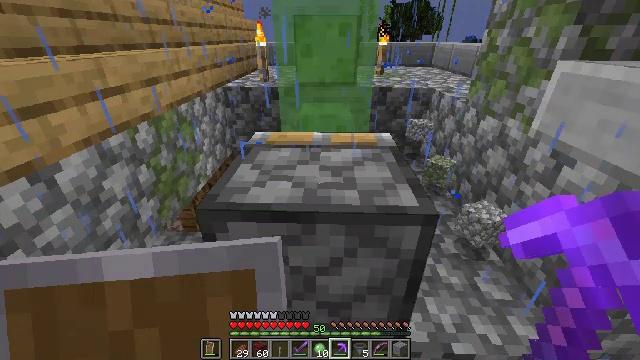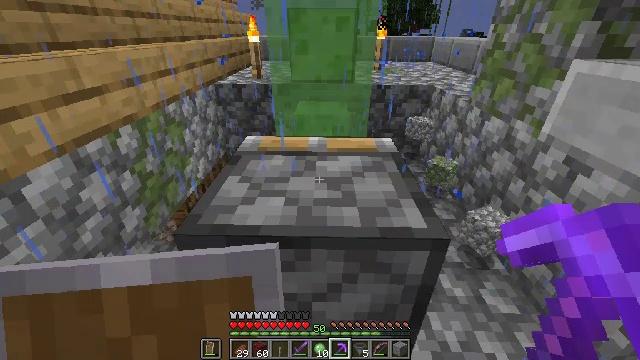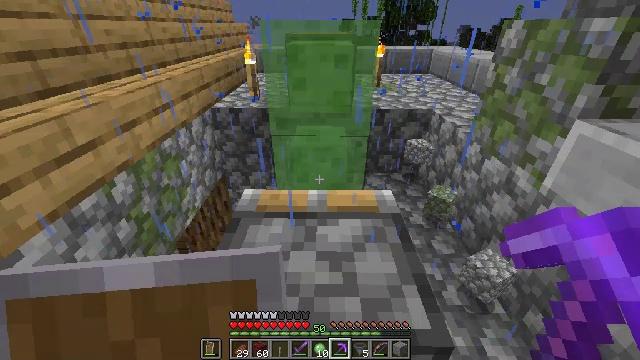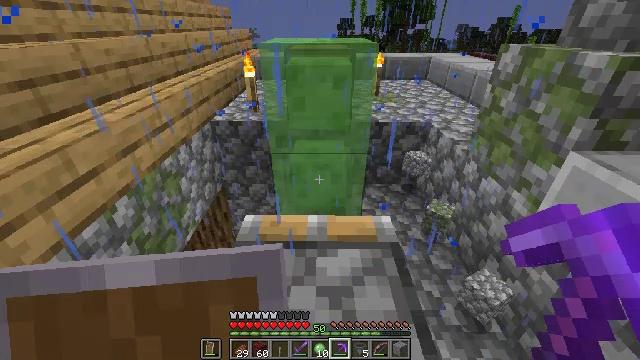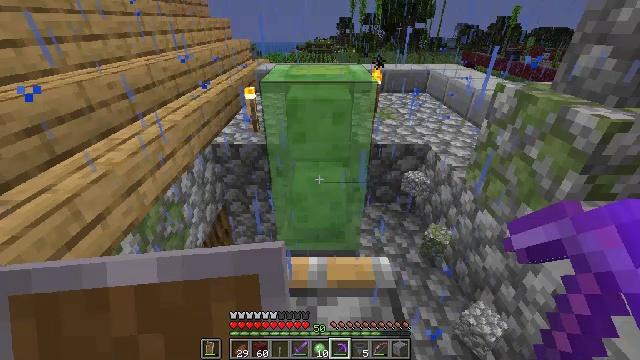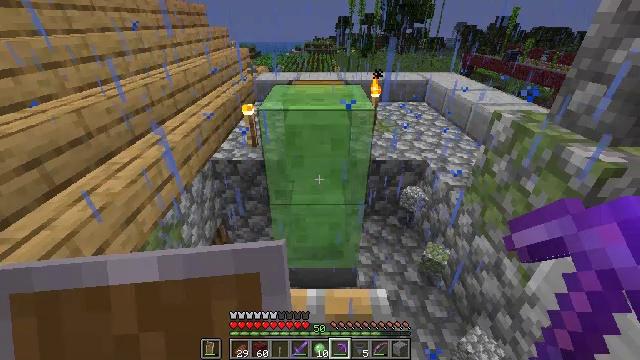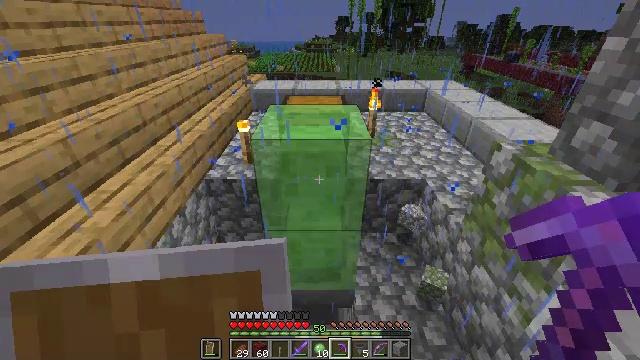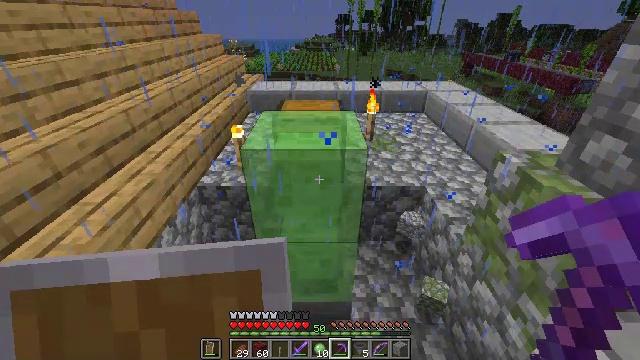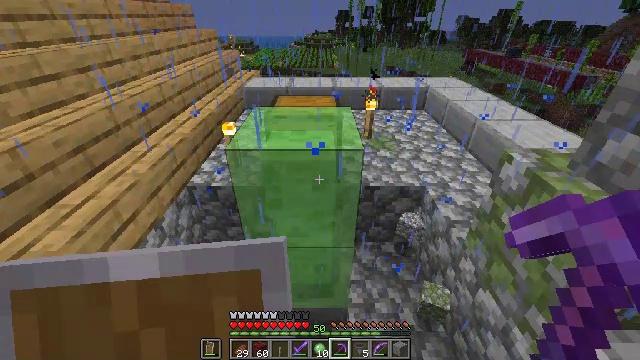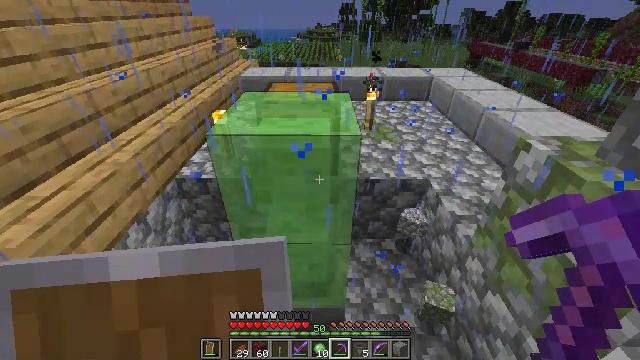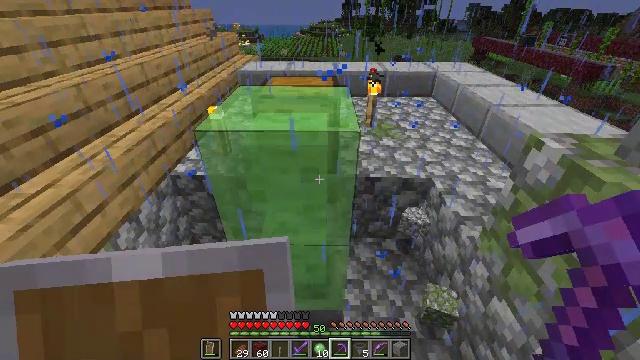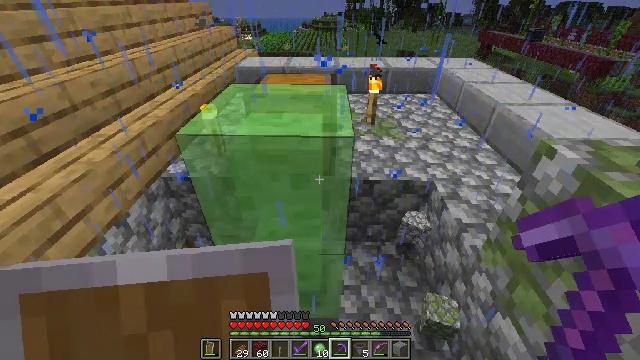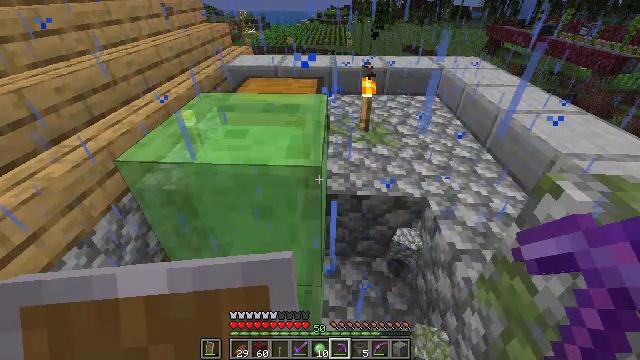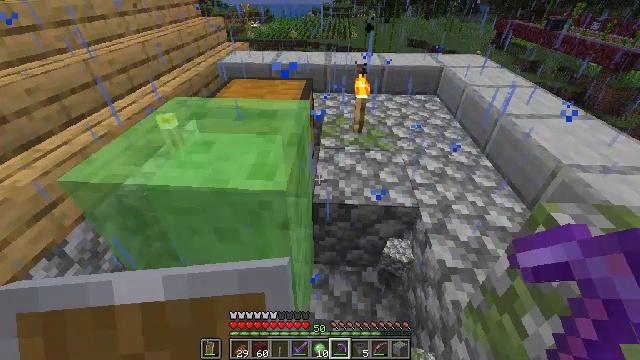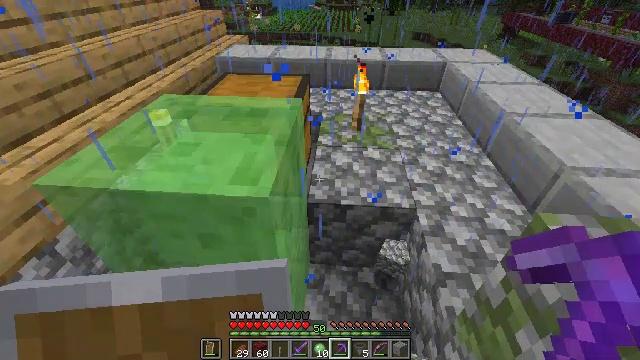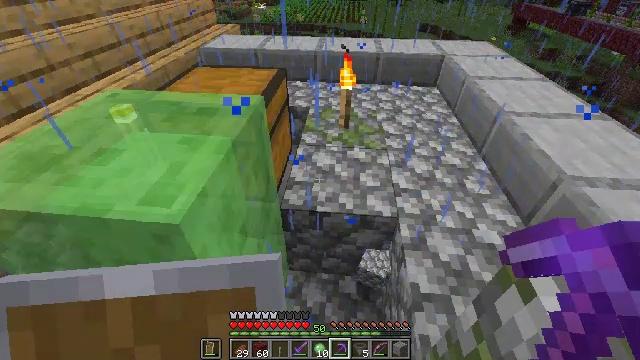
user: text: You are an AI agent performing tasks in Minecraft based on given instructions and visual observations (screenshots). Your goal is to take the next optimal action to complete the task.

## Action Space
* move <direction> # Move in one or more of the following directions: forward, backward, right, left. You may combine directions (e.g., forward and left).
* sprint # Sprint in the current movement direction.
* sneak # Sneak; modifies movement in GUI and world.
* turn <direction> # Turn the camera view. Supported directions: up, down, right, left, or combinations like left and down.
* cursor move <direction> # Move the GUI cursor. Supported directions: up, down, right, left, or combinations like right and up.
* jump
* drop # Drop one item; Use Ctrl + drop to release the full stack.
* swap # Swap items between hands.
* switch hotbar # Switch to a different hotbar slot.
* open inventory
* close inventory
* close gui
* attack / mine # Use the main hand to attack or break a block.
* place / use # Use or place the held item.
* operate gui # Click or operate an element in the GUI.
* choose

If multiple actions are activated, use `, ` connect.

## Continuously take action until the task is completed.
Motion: motion action
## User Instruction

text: Attack the slime block to pick it up.
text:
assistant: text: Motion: move forward, turn down
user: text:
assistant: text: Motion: move forward, jump
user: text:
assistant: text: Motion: move forward, jump
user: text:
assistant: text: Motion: move forward and move right, jump
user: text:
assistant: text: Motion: move forward and move right, jump
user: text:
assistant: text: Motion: move forward and move right
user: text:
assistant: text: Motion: move forward and move right
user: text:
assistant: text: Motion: move forward and move right
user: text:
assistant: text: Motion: move forward and move right, turn down
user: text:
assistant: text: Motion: move forward and move right
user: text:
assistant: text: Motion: move forward and move right
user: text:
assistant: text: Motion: move forward and move right, turn left
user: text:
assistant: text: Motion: move forward and move right, turn down
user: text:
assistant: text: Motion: move forward and move right, turn down
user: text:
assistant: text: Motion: move forward and move right, turn left and down
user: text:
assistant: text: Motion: move forward and move right, turn left and down
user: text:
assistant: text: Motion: move forward and move right, turn left and down
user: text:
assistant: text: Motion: move forward and move right, turn left
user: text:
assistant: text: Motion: move forward and move right, turn left
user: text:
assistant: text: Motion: move forward and move right, turn left
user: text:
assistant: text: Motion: move forward and move right, turn left
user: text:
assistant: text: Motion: move right, turn left
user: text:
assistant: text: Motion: move right, turn left
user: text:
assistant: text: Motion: turn left and up
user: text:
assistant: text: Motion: turn left
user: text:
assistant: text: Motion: turn left
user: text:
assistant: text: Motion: turn left
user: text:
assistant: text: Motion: turn left
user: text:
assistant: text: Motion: no_op
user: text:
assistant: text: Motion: no_op